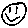
Label: smiley face